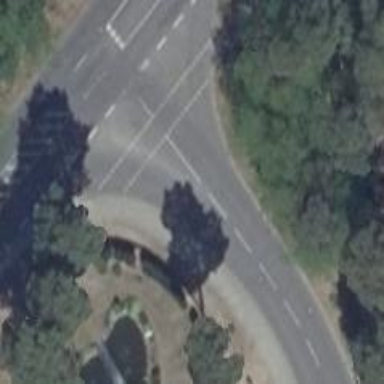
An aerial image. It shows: Unmarked crossing on the road.